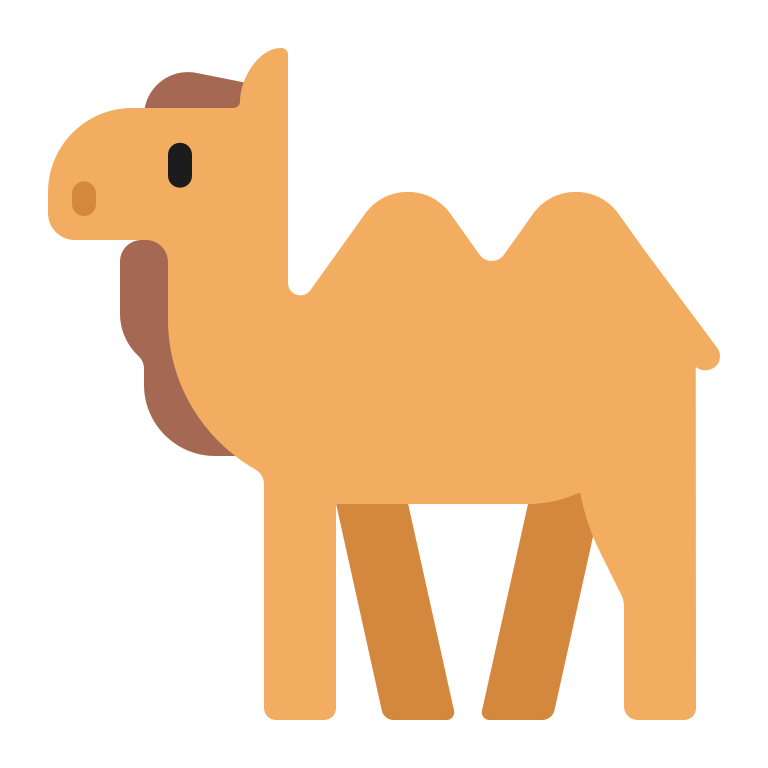
two hump camel flat